Interaction volume radius: 5 \u00c5
Interaction volume height: 25 \u00c5
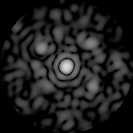
Disorder parameter: 0.6883